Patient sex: F
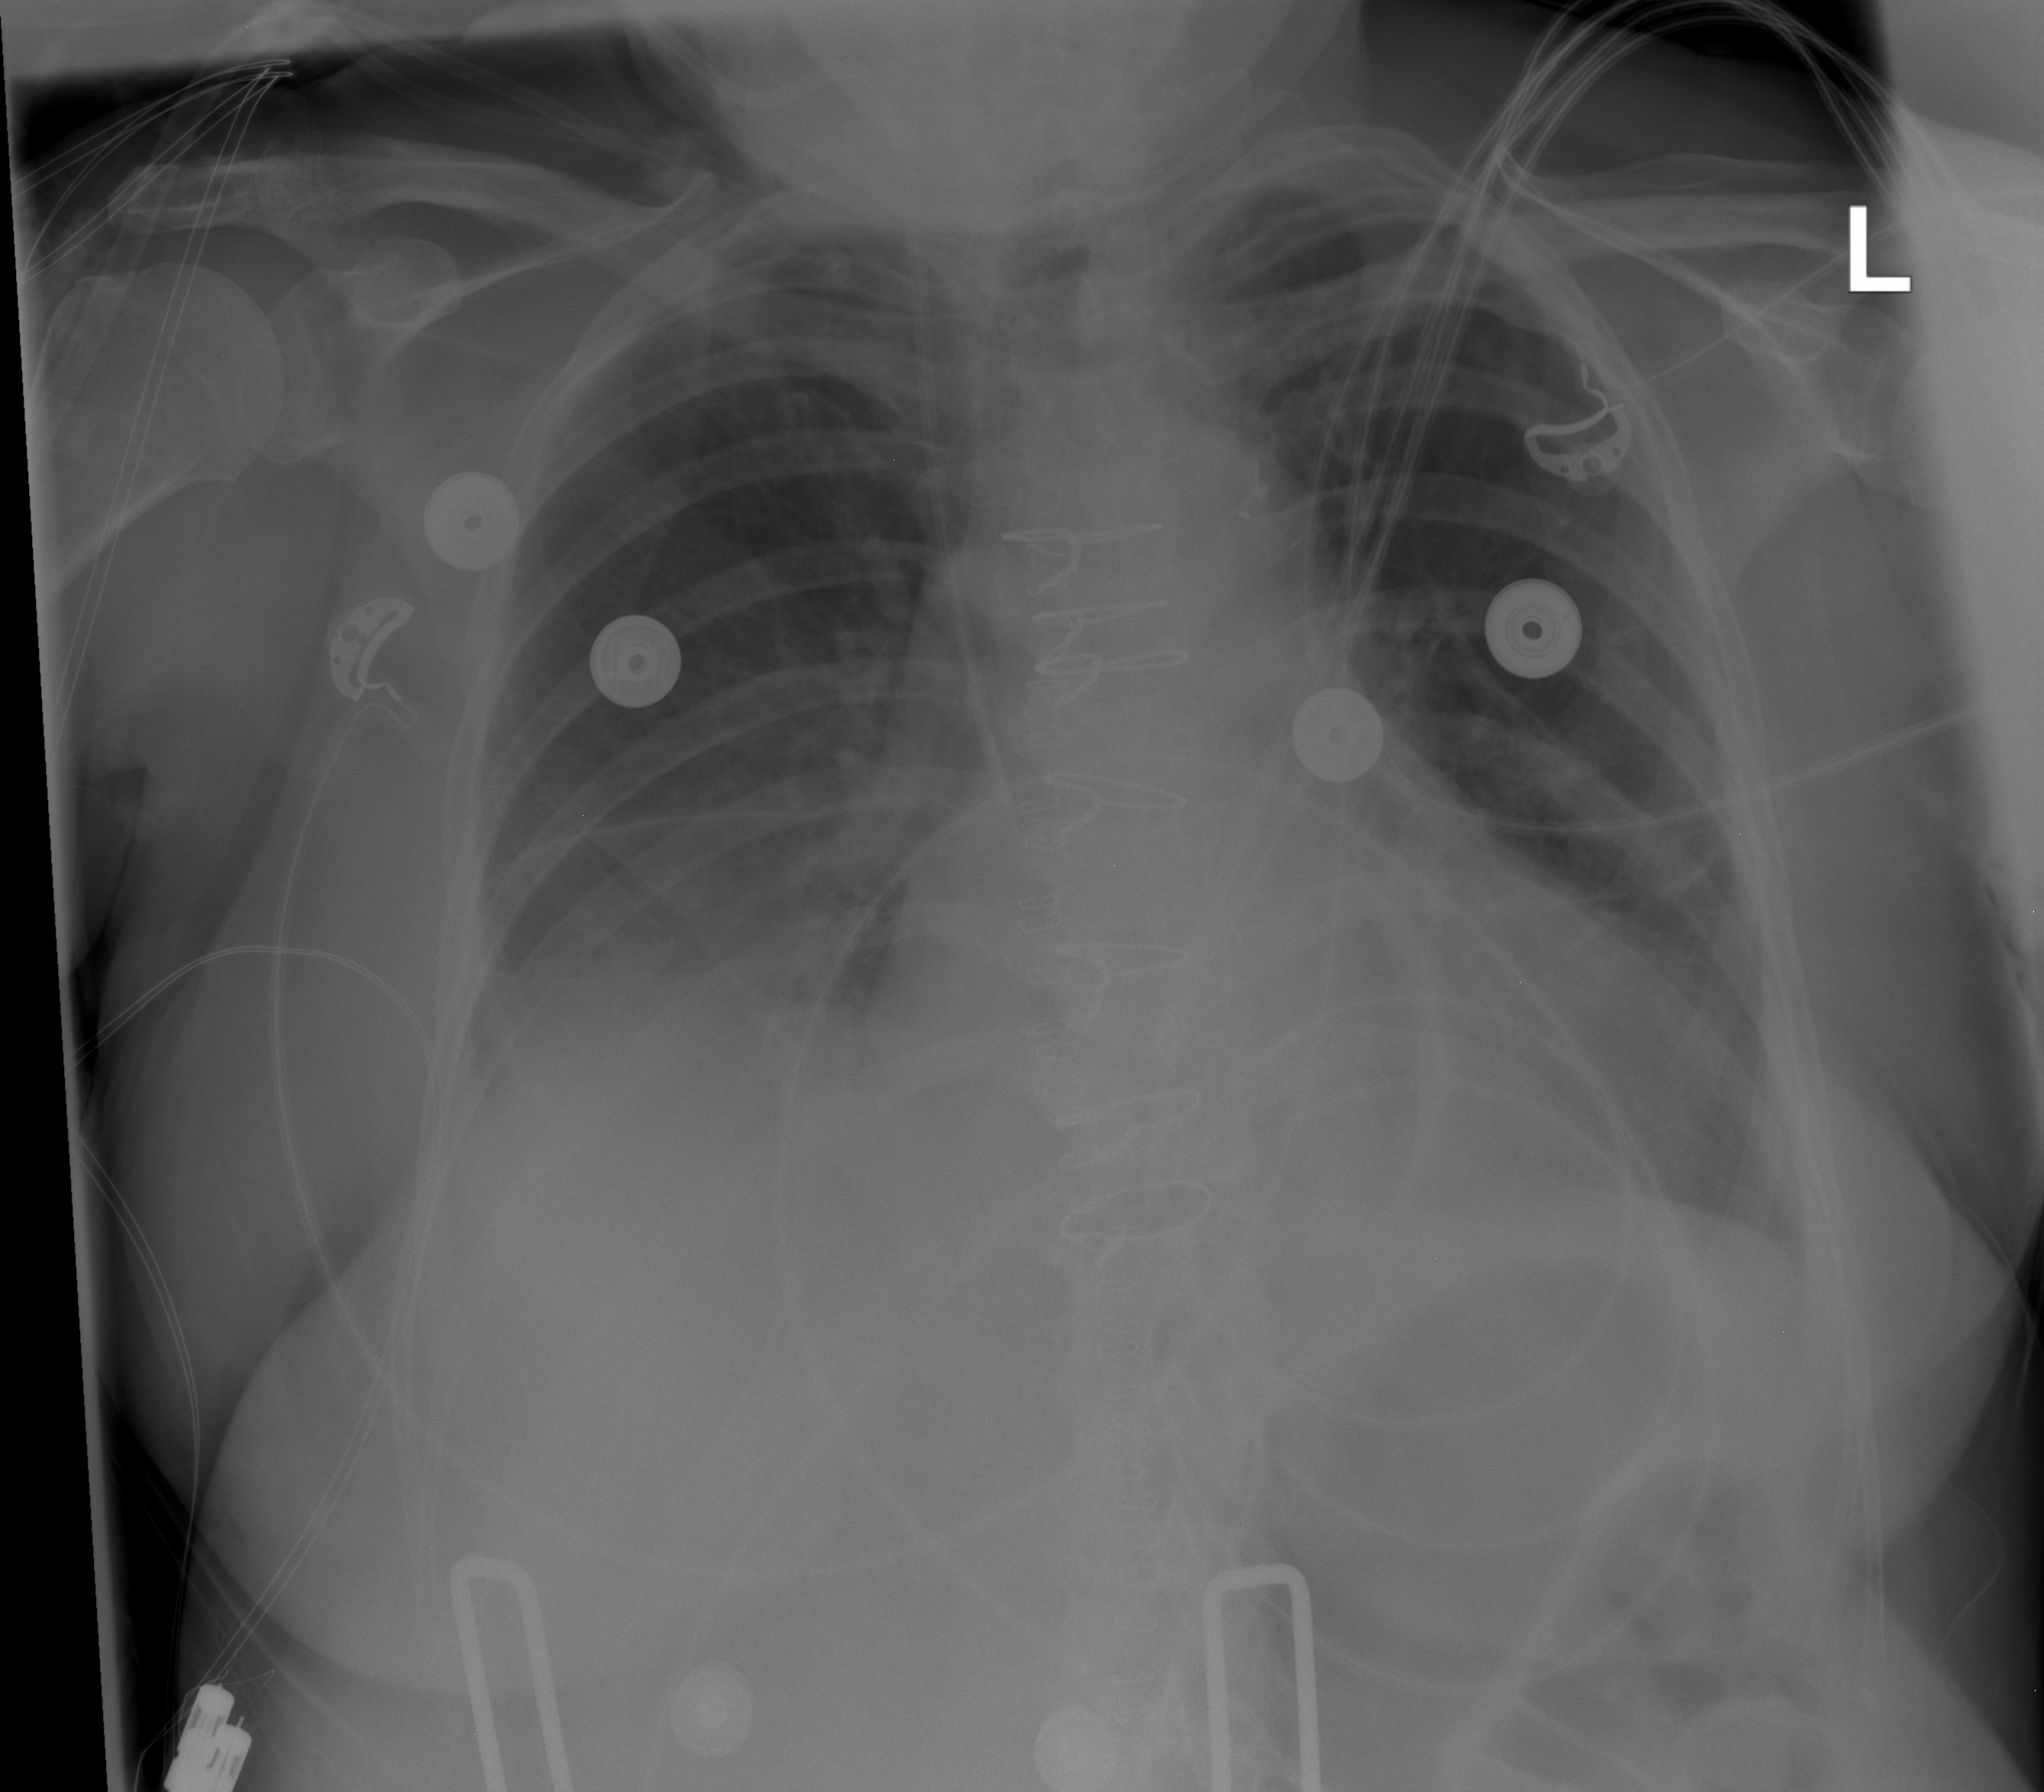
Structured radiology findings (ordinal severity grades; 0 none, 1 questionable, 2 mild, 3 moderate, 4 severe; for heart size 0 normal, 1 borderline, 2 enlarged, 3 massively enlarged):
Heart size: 1
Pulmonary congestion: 0
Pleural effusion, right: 2
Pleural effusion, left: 0
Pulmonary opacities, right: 0
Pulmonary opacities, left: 0
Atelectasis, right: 2
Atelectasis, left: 2